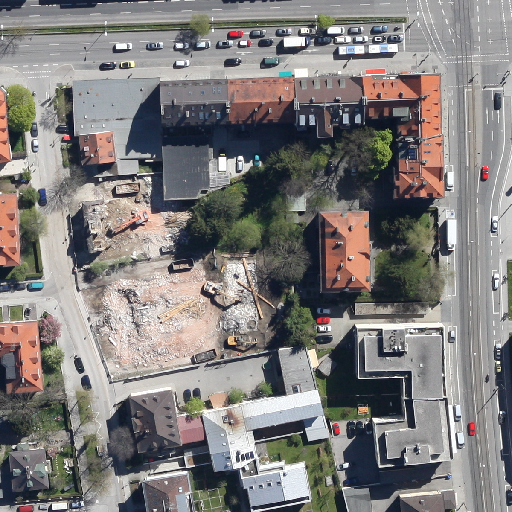
Referring expression: vehicle driving on the road